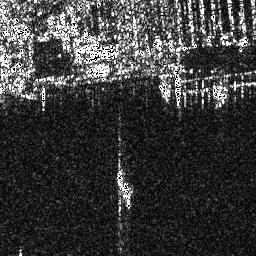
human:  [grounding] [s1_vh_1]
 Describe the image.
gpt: In the satellite image, there is  <ref>1 medium ship </ref> <box>[[44, 65, 51, 81, 0]]</box> located at bottom.